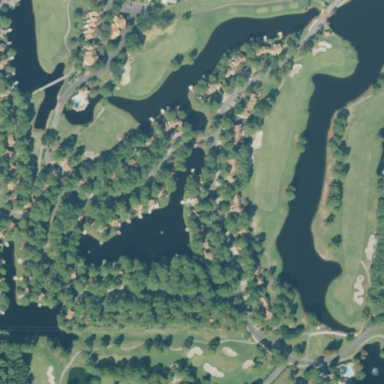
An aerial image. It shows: Picturesque scene of golf course with lateral water hazard.